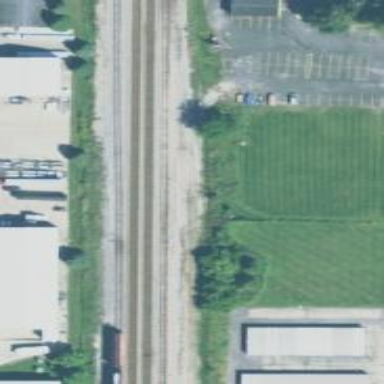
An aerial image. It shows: Abandoned railway yard is depicted.